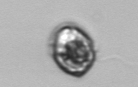
Label: Dinophyceae